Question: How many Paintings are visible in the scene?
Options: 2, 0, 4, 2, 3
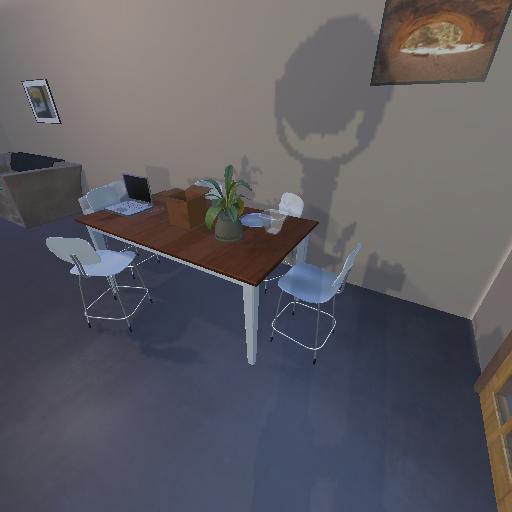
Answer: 2